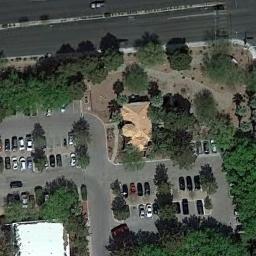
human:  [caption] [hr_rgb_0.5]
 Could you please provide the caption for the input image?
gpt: The sparse residential is on the bare land next to some trees and a parking lot .

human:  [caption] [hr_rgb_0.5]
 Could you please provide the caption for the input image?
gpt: There are several houses of different sizes and many green trees in a sparse residential area, And a road .

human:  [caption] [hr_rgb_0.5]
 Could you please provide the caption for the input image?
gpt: Many cars are next to the sparse residential .

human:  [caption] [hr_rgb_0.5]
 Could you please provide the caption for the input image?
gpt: There are several houses among the lush woods .

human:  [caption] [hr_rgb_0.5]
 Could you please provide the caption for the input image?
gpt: A sparse residential area with some green trees and a parking lot with some cars .